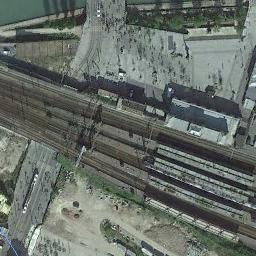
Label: railway